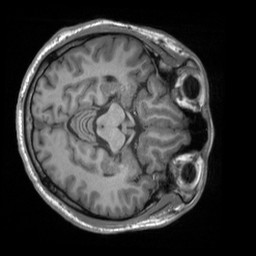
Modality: T1w
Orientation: axial
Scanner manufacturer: siemens
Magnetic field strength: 3 T
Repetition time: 2 s
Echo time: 0.0023 s